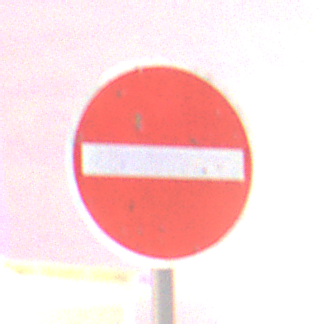
Verkehrszeichen: VerbotDerEinfahrt
Umgebung: Outdoor, Urban
Tageszeit: SunriseSunset
Wetter: PartlyCloudy
Licht: Artificial
Jahreszeit: NotSpecified
Kontrast: HighContrast